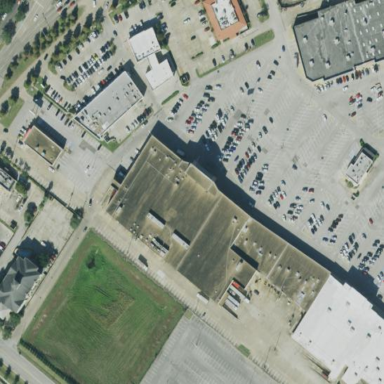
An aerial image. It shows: Retail area.